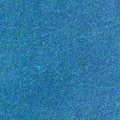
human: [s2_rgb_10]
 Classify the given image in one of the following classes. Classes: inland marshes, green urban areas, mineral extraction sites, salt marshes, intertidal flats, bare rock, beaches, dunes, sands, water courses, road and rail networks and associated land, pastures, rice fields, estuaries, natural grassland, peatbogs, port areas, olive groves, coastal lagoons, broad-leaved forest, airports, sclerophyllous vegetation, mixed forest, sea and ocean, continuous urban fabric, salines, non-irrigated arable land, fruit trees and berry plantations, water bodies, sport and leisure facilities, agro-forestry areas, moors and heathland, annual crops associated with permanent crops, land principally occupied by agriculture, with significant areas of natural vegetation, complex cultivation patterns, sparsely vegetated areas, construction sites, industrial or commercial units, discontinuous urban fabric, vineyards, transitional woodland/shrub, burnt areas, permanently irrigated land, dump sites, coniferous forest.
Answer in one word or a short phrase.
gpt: sea and ocean